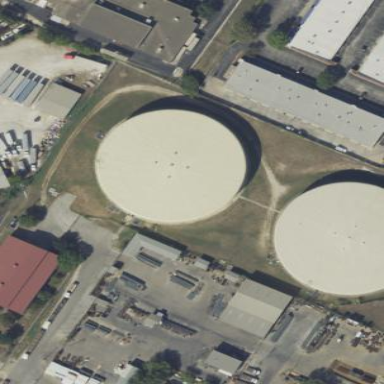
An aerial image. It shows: Storage tank building.